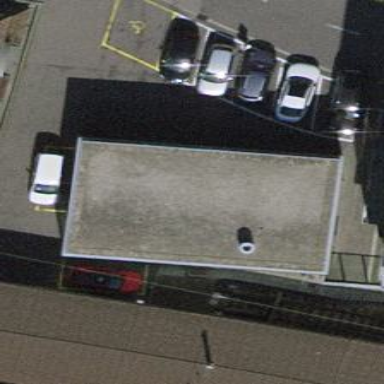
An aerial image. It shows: Warehouse with flat roof.